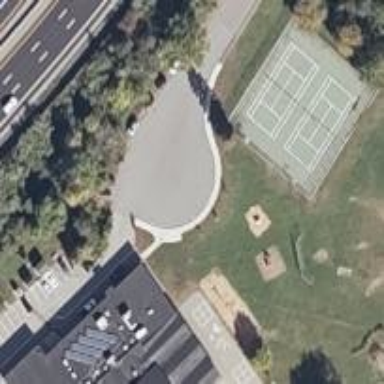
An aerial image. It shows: Tennis court in leisure pitch.